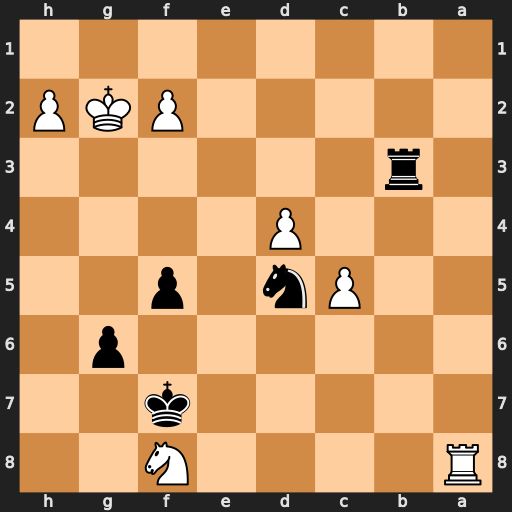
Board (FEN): R4N2/5k2/6p1/2Pn1p2/3P4/1r6/5PKP/8
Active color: b
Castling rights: -
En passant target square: -
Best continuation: Nf4+ Kf1 Rb1#